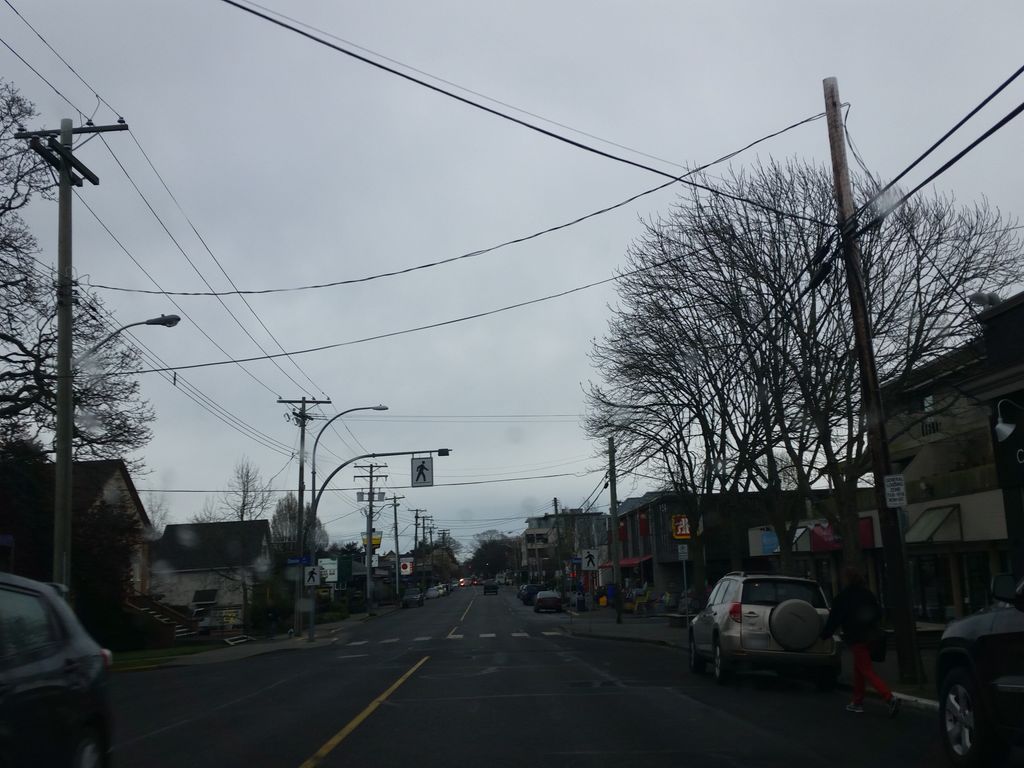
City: victoria